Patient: sex M, age 74
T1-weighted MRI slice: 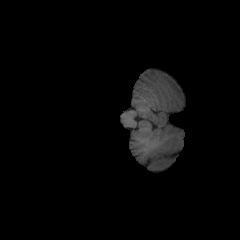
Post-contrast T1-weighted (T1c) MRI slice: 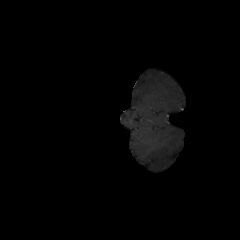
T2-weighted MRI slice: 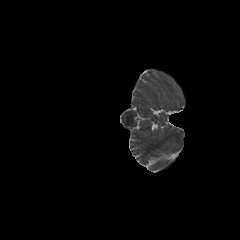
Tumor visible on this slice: no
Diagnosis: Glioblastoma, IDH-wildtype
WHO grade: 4